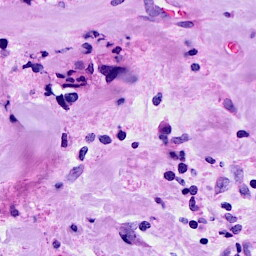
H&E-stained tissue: Breast